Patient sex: F
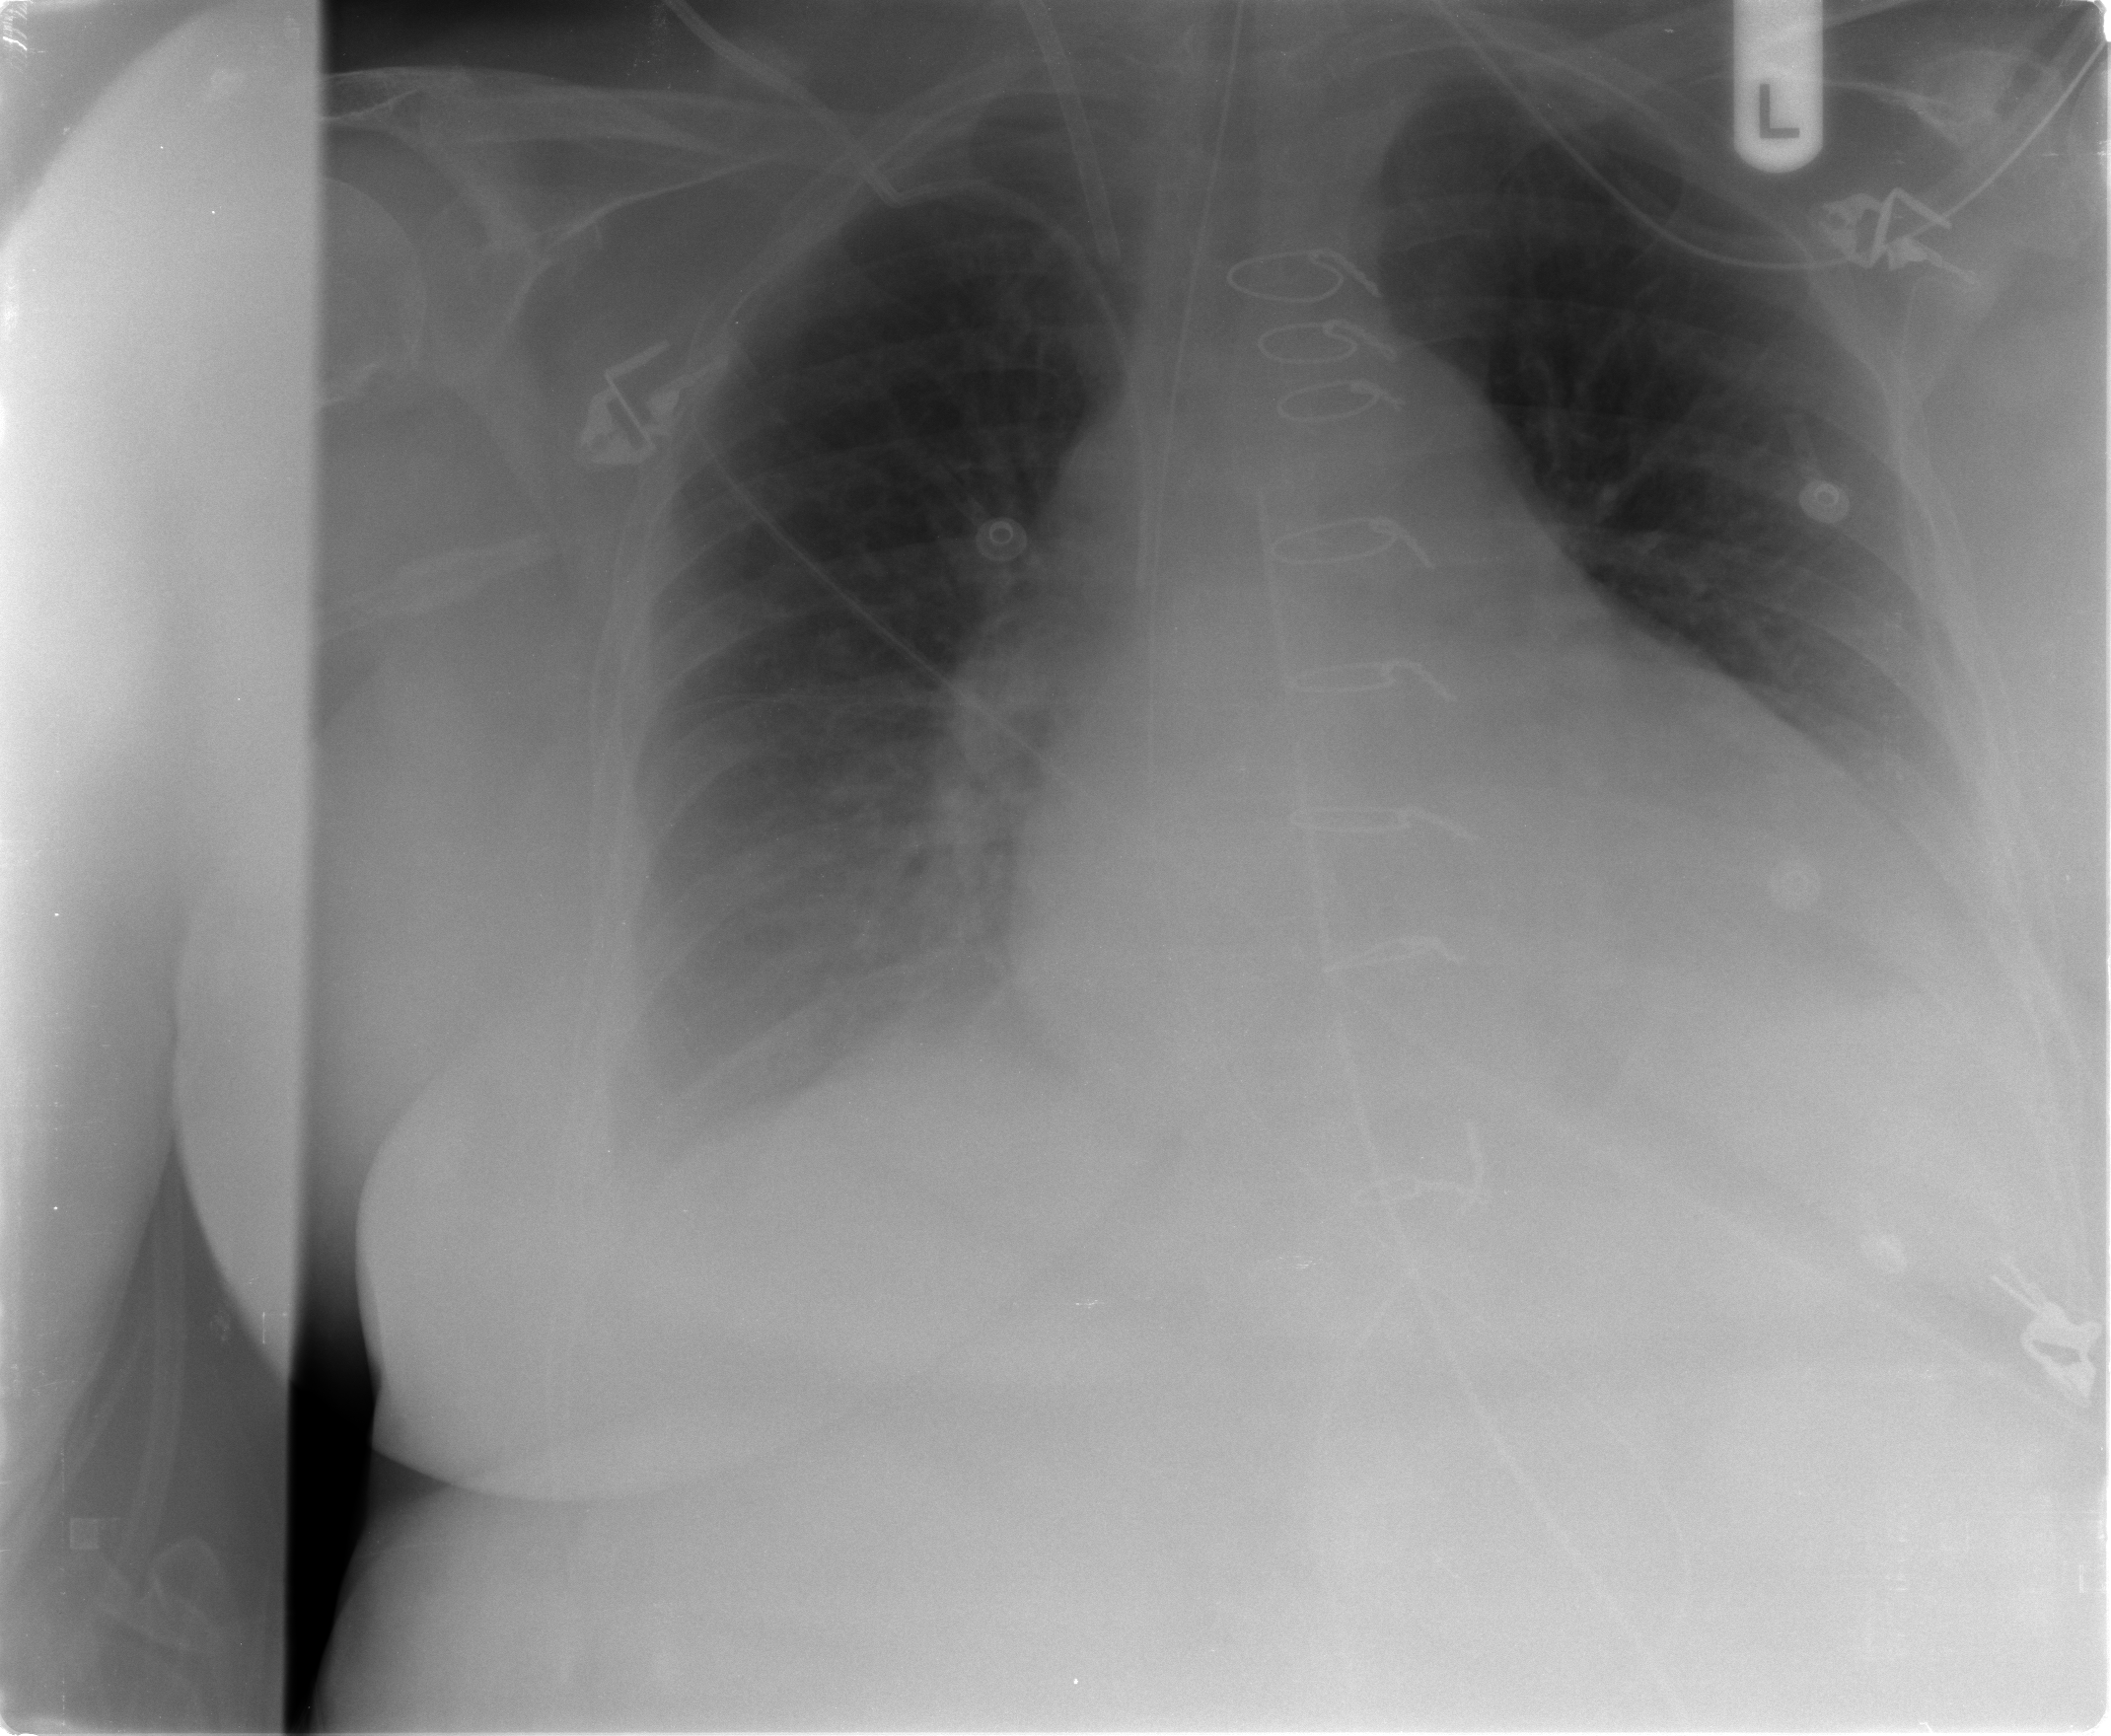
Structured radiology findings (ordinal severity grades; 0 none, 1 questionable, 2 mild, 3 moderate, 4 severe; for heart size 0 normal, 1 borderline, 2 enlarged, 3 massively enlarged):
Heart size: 2
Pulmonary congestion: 2
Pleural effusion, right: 2
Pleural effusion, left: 2
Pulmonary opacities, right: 0
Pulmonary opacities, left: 0
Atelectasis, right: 2
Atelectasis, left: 2